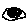
Label: moon